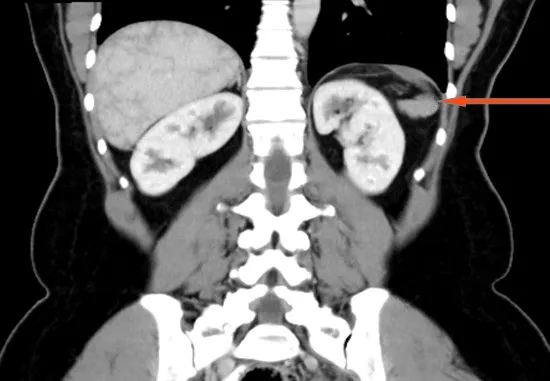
Post-surgery coronal abdomen CT: shows several splenules, no spleen (red arrow).
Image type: radiology (ct)